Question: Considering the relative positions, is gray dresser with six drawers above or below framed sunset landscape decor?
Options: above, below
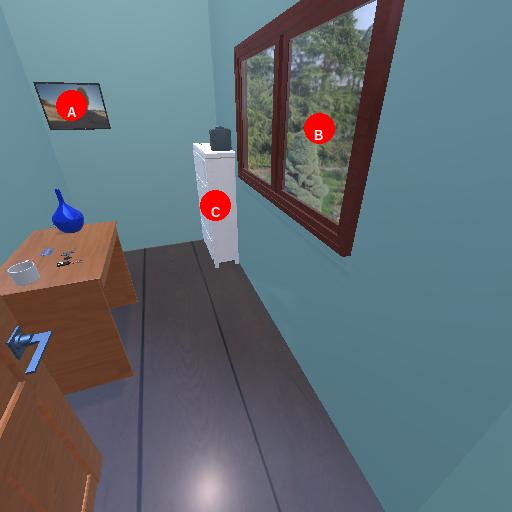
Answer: above